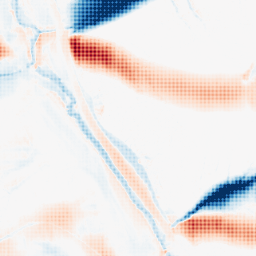
Category: morphological
Decomposition family: morphological_ellipse
Decomposition parameters: operation: average
width: 50
height: 10
Upsampling method: sinc_hamming
Upsampling parameters: scale: 8
kernel_size: 8
Upsampling scale: 8